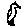
Label: bird